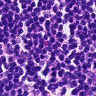
Metastatic tissue present: no